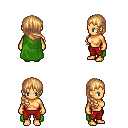
a pixel art fantasy rpg character, female body template, human, tanned skin, green cape, red pants, light blonde right-swept hairstyle, four views (front, back, left, right), 2x2 character sprite sheet, small pixel art, hard edges, no anti-aliasing